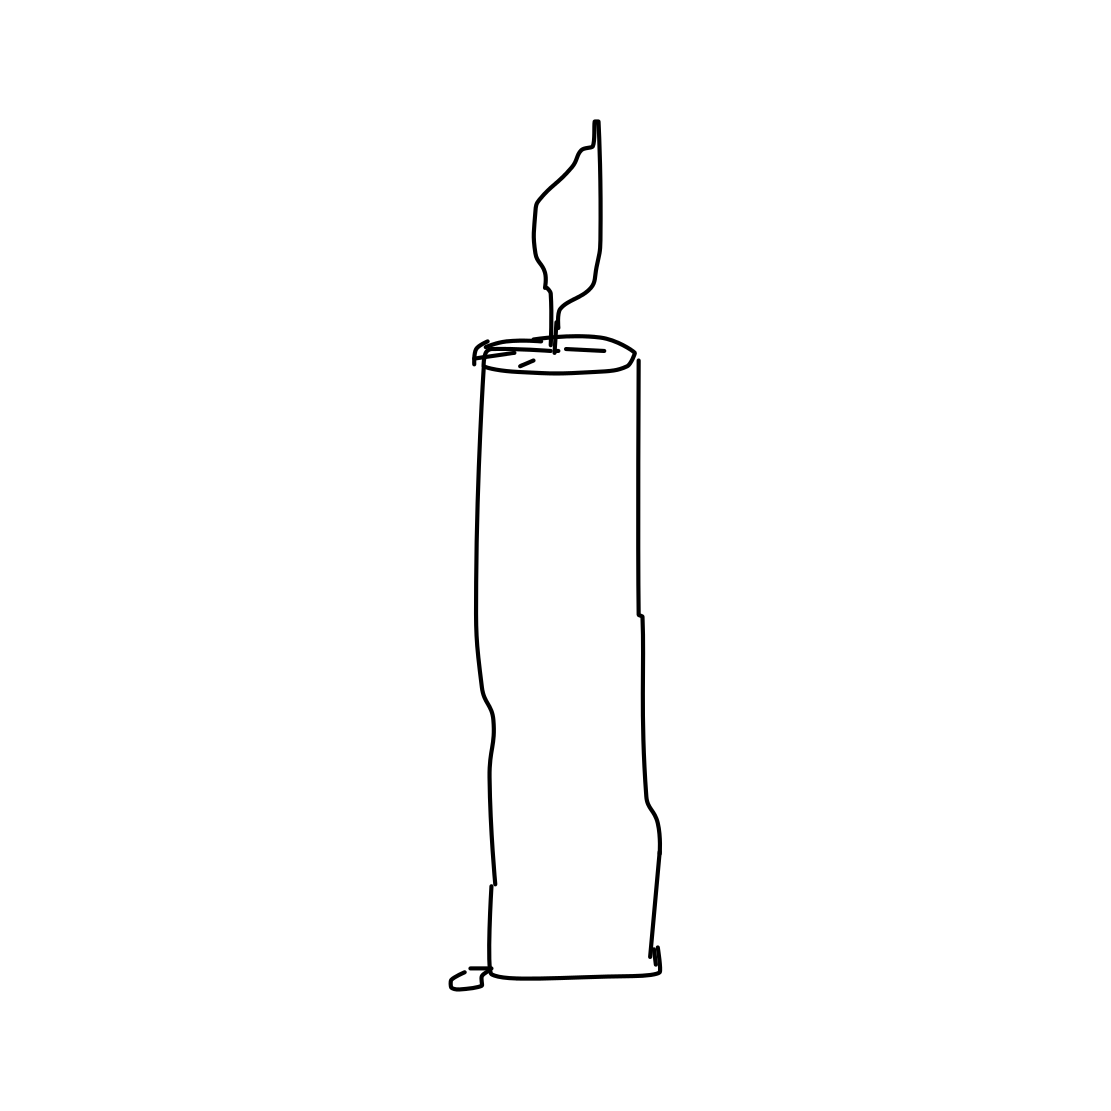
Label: candle